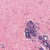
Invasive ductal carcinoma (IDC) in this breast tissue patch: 0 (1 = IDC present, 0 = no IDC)